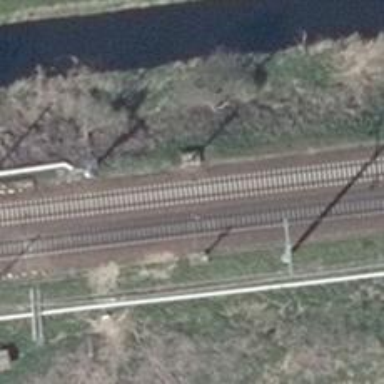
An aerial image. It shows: Railway signal.